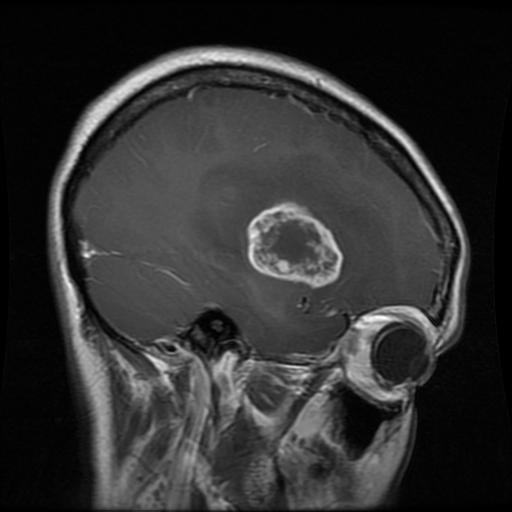
Label: glioma